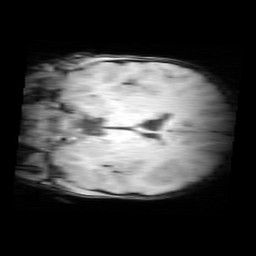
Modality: MP2RAGE
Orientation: coronal
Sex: female
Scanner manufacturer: siemens
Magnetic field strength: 3 T
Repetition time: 5 s
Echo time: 0.00355 s